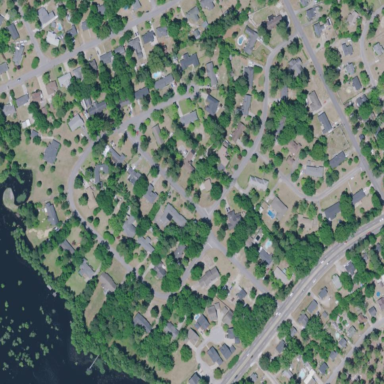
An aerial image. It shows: Single-family residential neighbourhood.